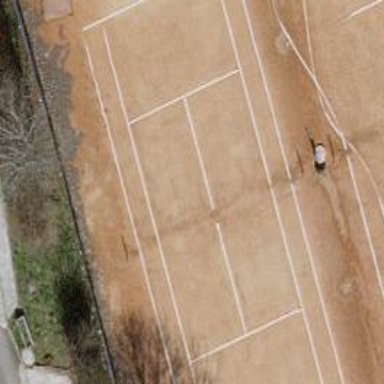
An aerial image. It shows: Tartan tennis court on pitch designated for leisure land.